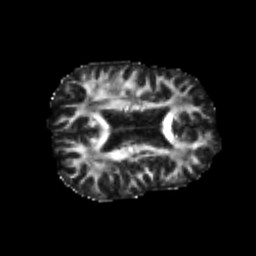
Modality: FA
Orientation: axial
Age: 22
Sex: male
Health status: healthy
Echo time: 0.074 s